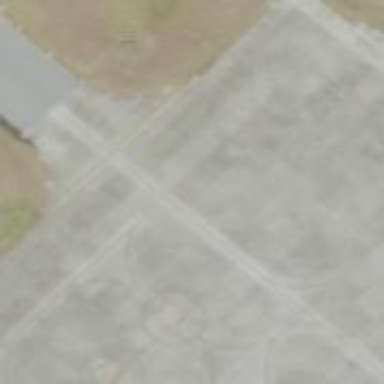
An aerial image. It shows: Image of taxiway at airport.